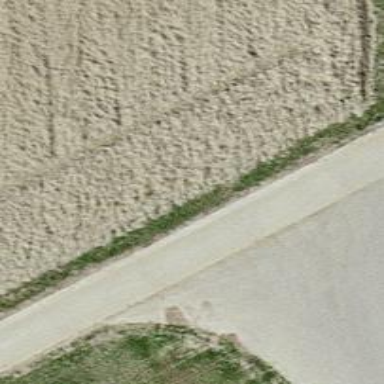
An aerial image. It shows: Concrete track with grade 1 standard.